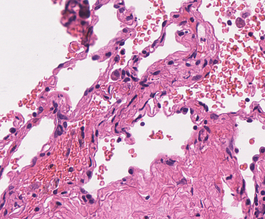
Tumor epithelial tissue: no
Tumor-associated stroma tissue: no
Normal tissue: yes